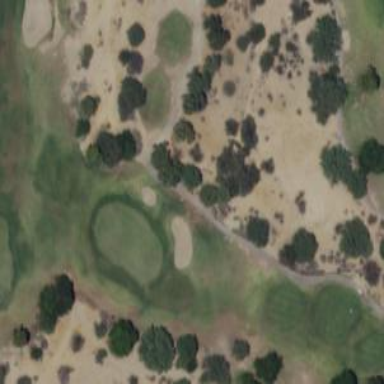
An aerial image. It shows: Path for both roads and golfers.